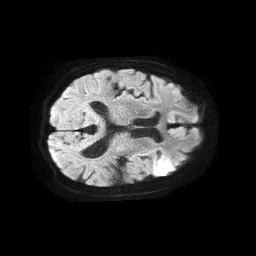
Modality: TRACE
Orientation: axial
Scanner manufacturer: philips
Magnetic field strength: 1.5 T
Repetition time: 4.6 s
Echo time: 0.08941 s